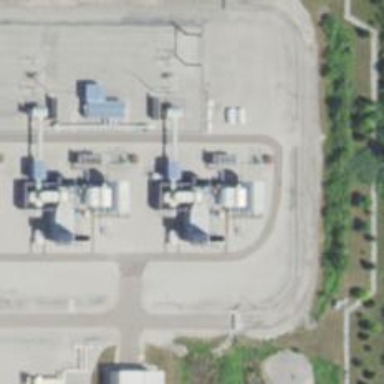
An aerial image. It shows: Gas turbine generator is in use.